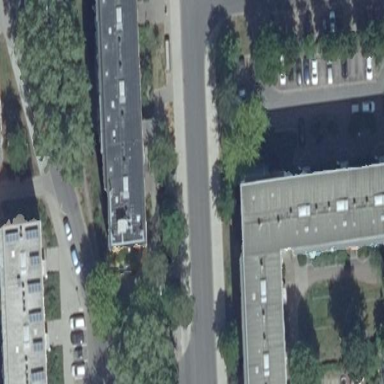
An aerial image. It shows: White apartment building with flat roof made of silver tar paper.